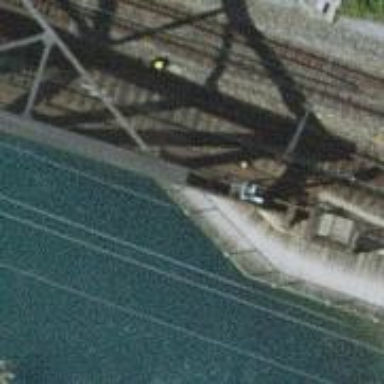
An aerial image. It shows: Historic bridge over railway tracks with electrified contact lines.